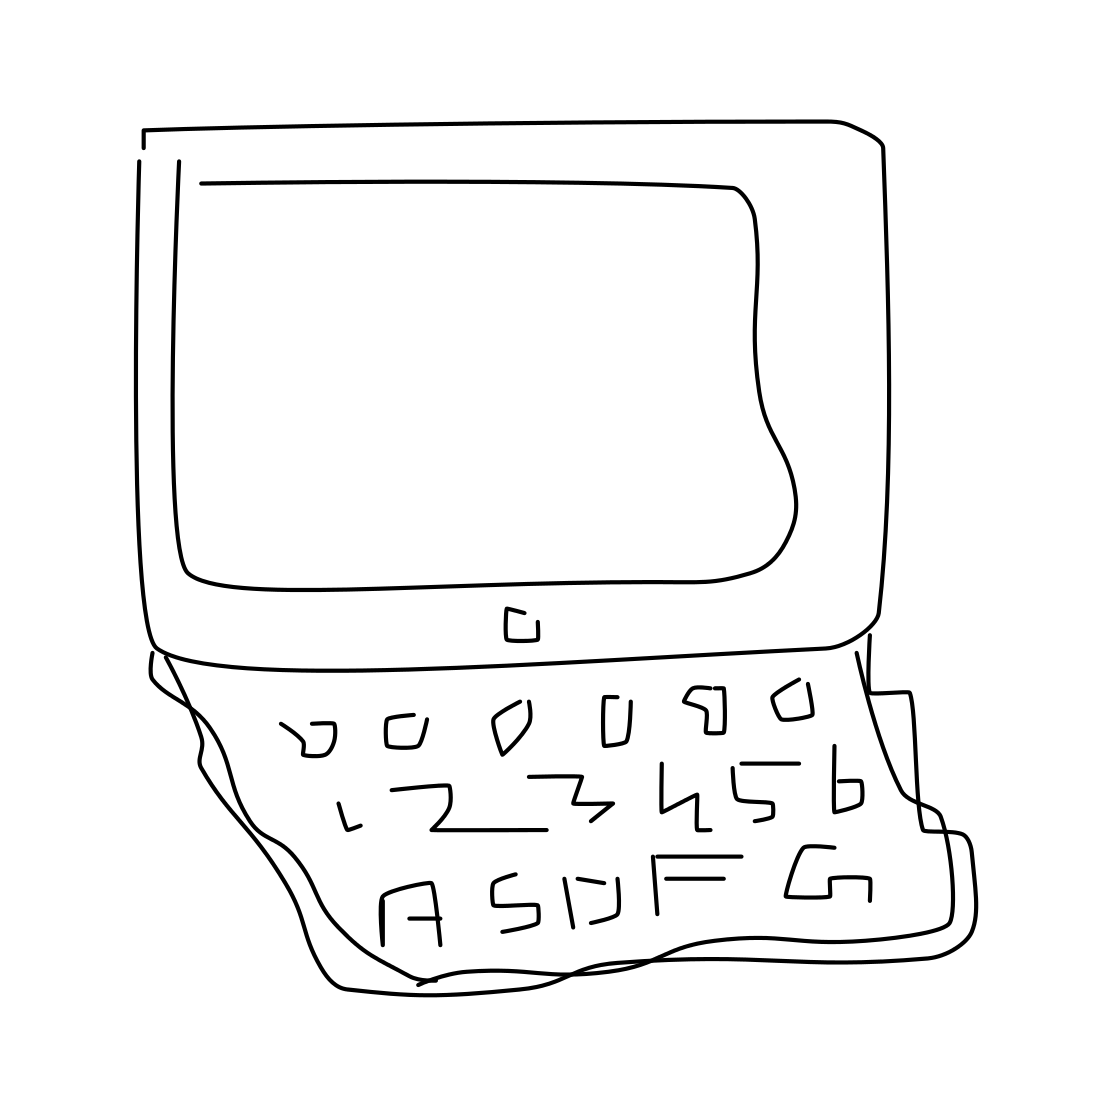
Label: laptop